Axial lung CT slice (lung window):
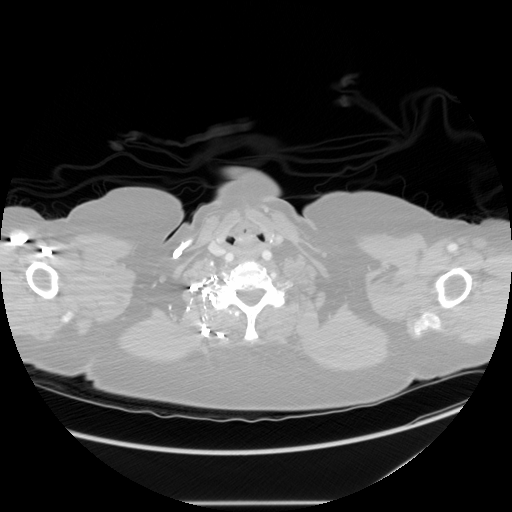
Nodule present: no